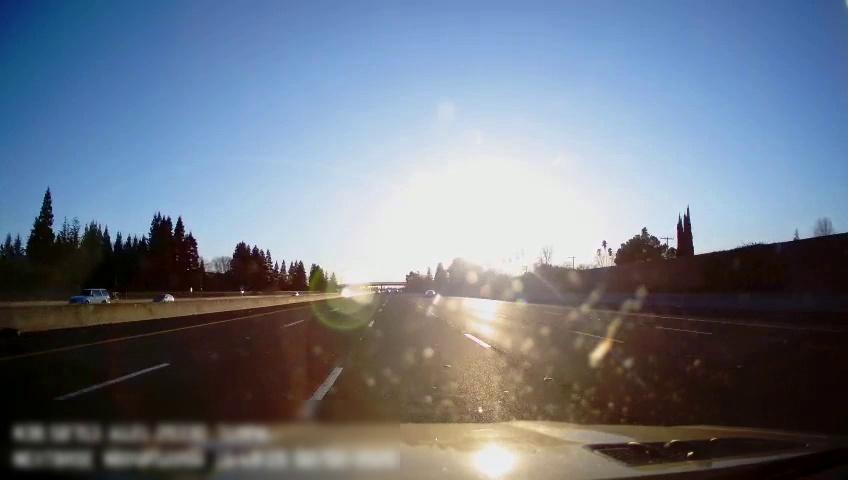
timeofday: Day
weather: Sunny
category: Drivable Space
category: Vehicles | Car
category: Vehicles | SUV
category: Vehicles | Car
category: Lanes | Alternate Lane
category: Lanes | Alternate Lane
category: Lanes | Current Lane
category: Lanes | Current Lane
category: Lanes | Alternate Lane
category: Lanes | Alternate Lane
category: Lanes | Alternate Lane